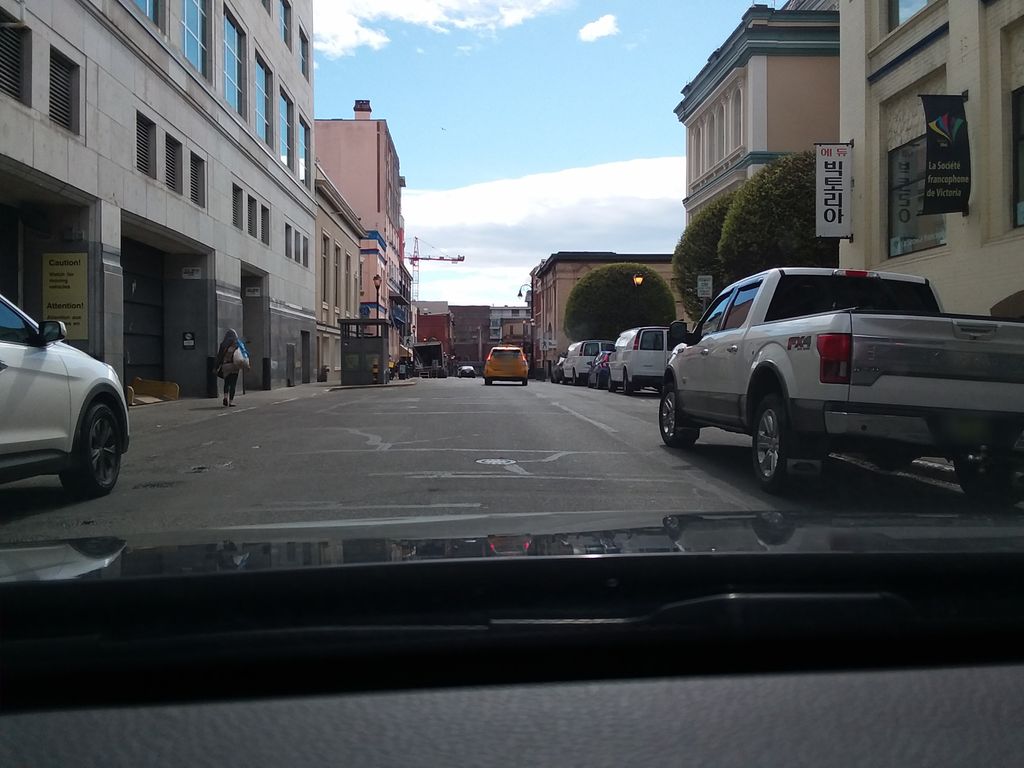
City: victoria